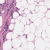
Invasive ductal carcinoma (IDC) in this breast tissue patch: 0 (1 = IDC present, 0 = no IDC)